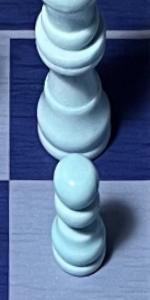
Label: Pawn_White